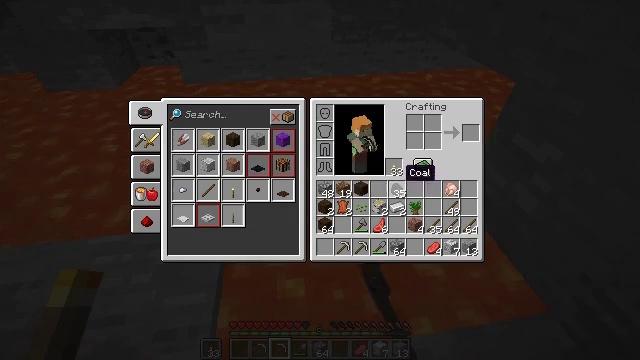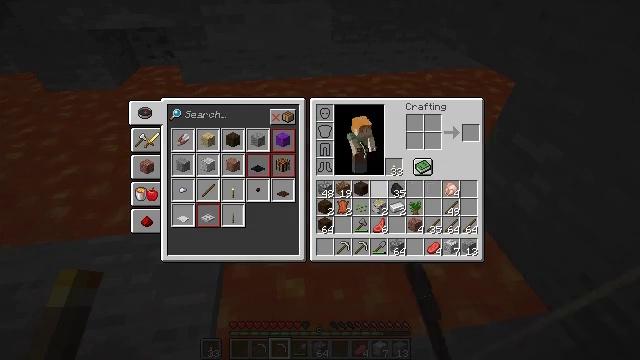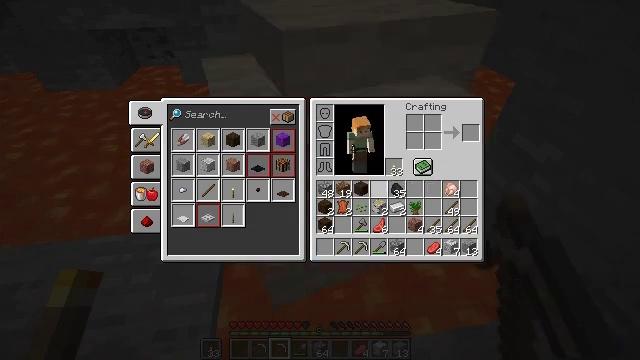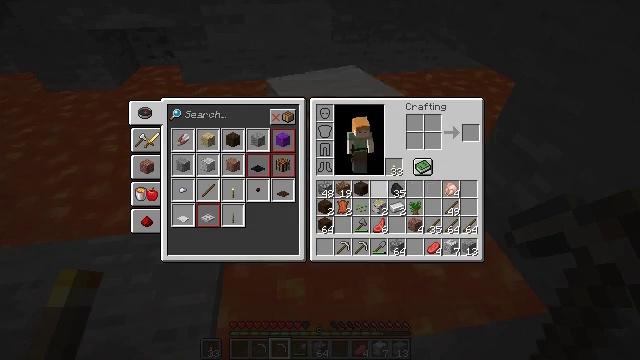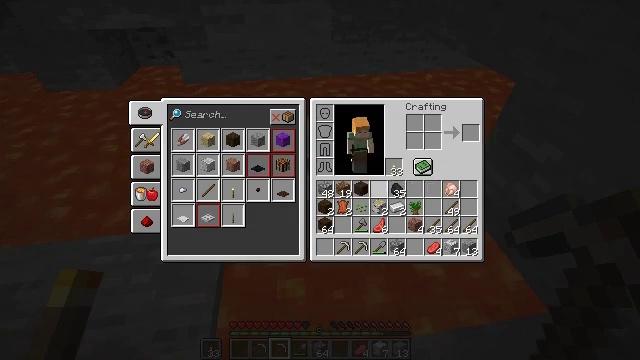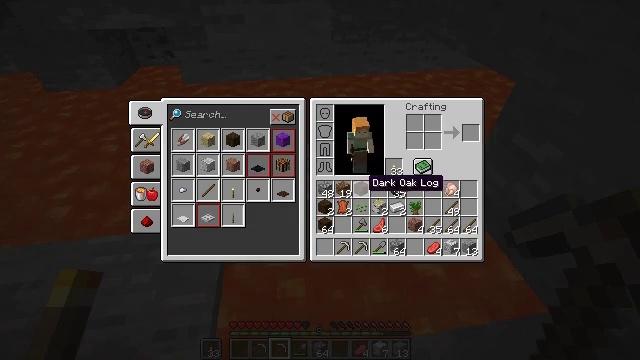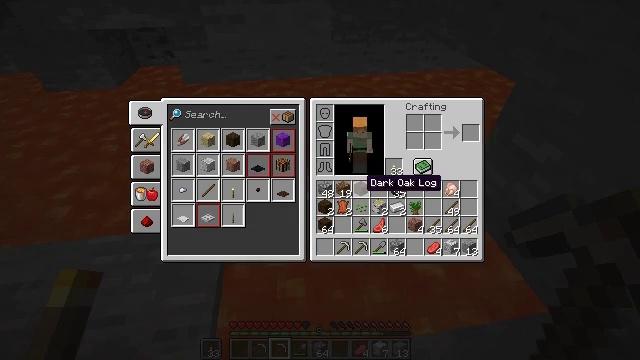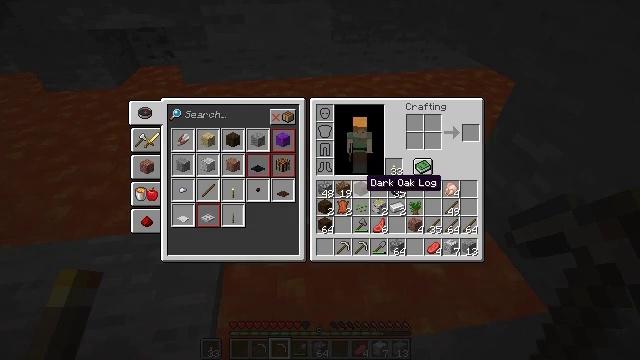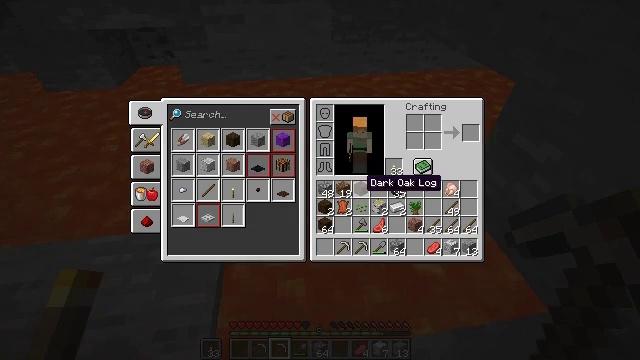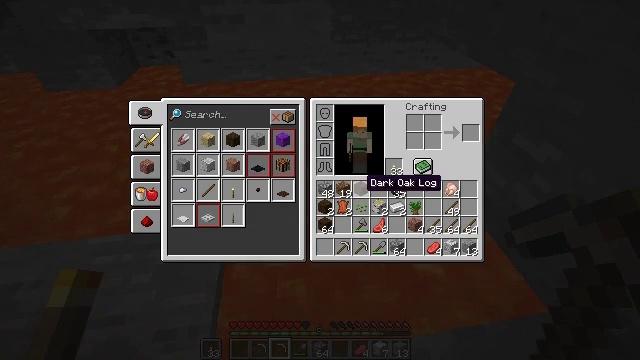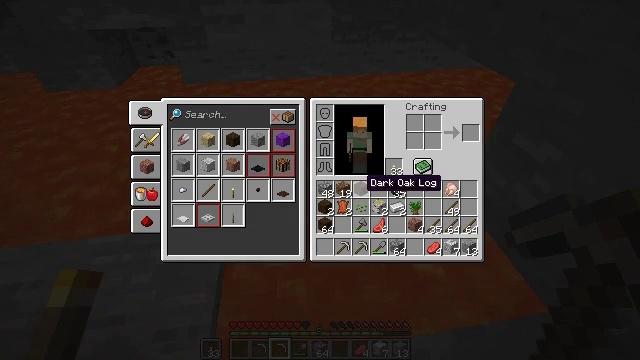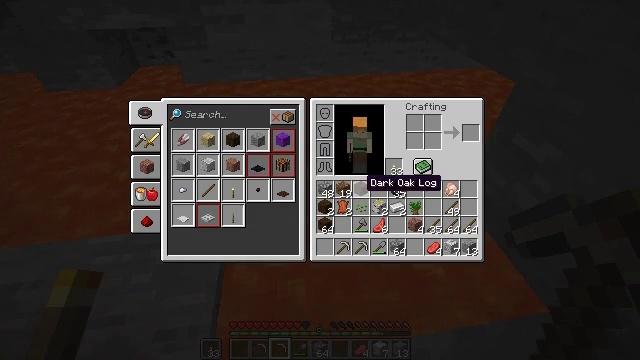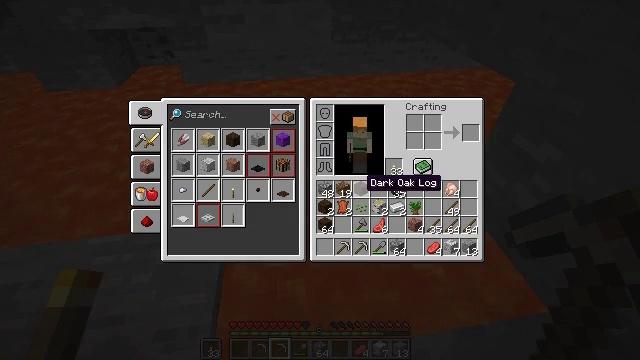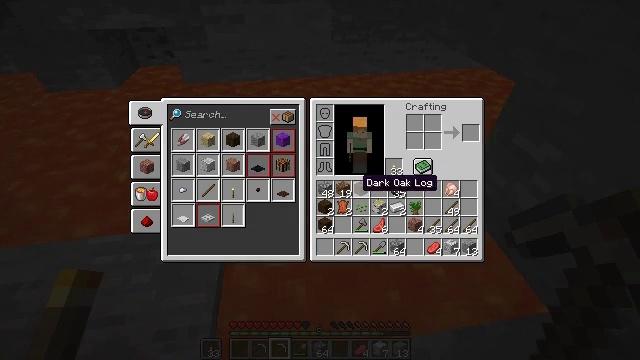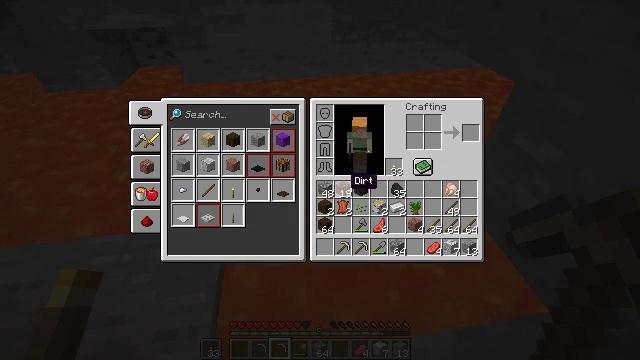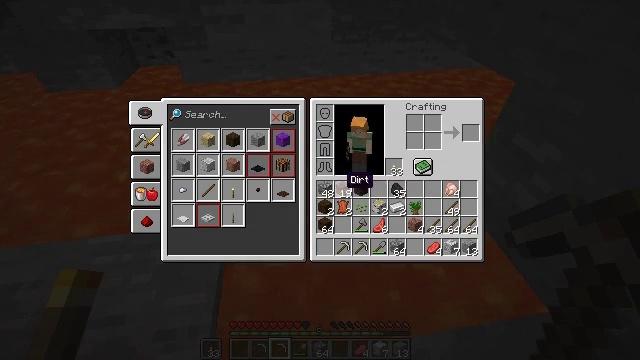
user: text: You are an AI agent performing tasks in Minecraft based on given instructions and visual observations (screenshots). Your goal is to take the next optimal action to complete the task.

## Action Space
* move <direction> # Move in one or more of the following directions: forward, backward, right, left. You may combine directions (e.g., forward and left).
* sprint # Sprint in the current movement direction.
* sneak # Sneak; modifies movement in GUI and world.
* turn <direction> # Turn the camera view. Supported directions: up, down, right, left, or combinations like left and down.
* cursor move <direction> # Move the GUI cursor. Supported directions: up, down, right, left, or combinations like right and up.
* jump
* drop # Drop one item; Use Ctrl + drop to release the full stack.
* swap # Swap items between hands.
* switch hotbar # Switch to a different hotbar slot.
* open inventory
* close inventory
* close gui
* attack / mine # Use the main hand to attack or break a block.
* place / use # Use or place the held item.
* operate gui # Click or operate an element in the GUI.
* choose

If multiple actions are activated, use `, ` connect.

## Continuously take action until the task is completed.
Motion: motion action
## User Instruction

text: Remove a dark oak sapling from the inventory.
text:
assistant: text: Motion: cursor move left, open gui
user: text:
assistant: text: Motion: cursor move left
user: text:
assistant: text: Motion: no_op
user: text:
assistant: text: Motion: no_op
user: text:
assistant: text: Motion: cursor move left
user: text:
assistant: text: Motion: no_op
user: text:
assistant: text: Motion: no_op
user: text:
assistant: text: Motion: no_op
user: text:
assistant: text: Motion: no_op
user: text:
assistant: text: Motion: no_op
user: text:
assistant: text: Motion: no_op
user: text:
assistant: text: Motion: no_op
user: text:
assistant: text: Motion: no_op
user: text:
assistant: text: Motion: cursor move left
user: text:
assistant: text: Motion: no_op
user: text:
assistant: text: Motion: no_op
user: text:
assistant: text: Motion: no_op
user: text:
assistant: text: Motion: no_op
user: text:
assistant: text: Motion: no_op
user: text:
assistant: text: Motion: cursor move left
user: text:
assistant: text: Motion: no_op
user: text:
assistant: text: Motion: no_op
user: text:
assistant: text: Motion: no_op
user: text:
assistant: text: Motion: no_op
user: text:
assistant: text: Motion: no_op
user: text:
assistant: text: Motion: cursor move right
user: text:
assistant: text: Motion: no_op
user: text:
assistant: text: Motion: no_op
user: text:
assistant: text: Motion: no_op
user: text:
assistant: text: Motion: no_op